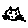
Label: cat